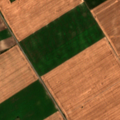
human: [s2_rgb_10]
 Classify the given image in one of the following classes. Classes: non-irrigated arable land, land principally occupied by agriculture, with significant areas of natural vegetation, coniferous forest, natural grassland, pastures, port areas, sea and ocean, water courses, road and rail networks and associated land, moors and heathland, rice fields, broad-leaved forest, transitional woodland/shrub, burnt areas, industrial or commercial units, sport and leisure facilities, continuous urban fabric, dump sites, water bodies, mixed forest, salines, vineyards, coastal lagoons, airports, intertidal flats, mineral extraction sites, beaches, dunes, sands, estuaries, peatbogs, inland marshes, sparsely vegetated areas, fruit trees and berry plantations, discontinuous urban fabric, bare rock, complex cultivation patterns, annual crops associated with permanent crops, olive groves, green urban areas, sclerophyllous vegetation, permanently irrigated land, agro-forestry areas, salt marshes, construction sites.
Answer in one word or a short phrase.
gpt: non-irrigated arable land